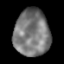
Tissue: lung
Cell type: Myeloid cells
Senescence score: 0.2127
Nuclear area (px): 1639
Mean DAPI intensity: 120.342